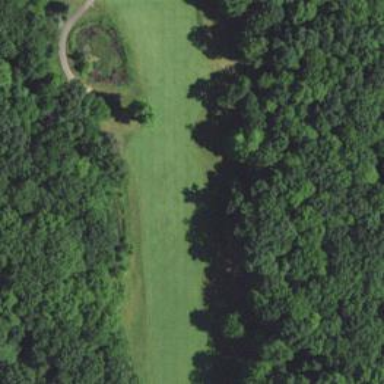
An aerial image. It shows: Grassy area designated as golf fairway.